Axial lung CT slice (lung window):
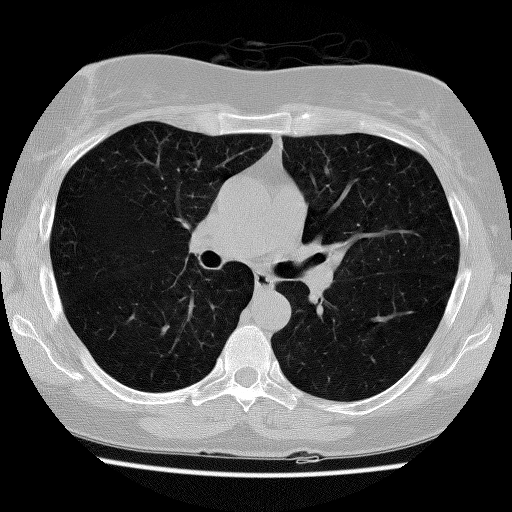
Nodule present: no